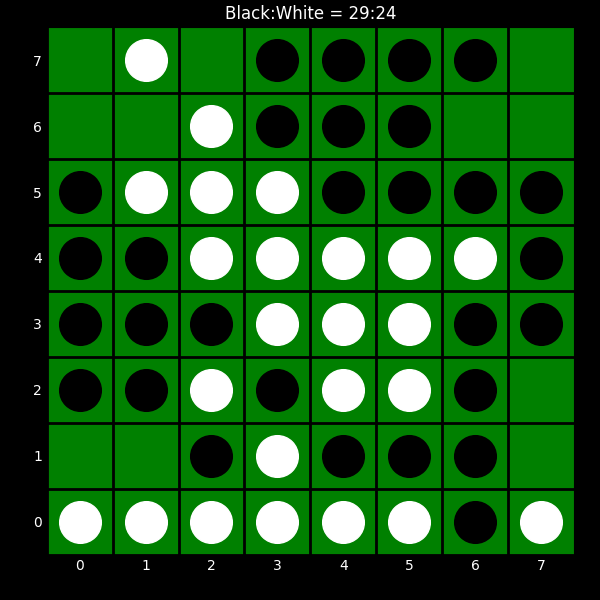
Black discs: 29
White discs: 24